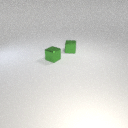
small green metal cube in front of small green metal cube